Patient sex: M
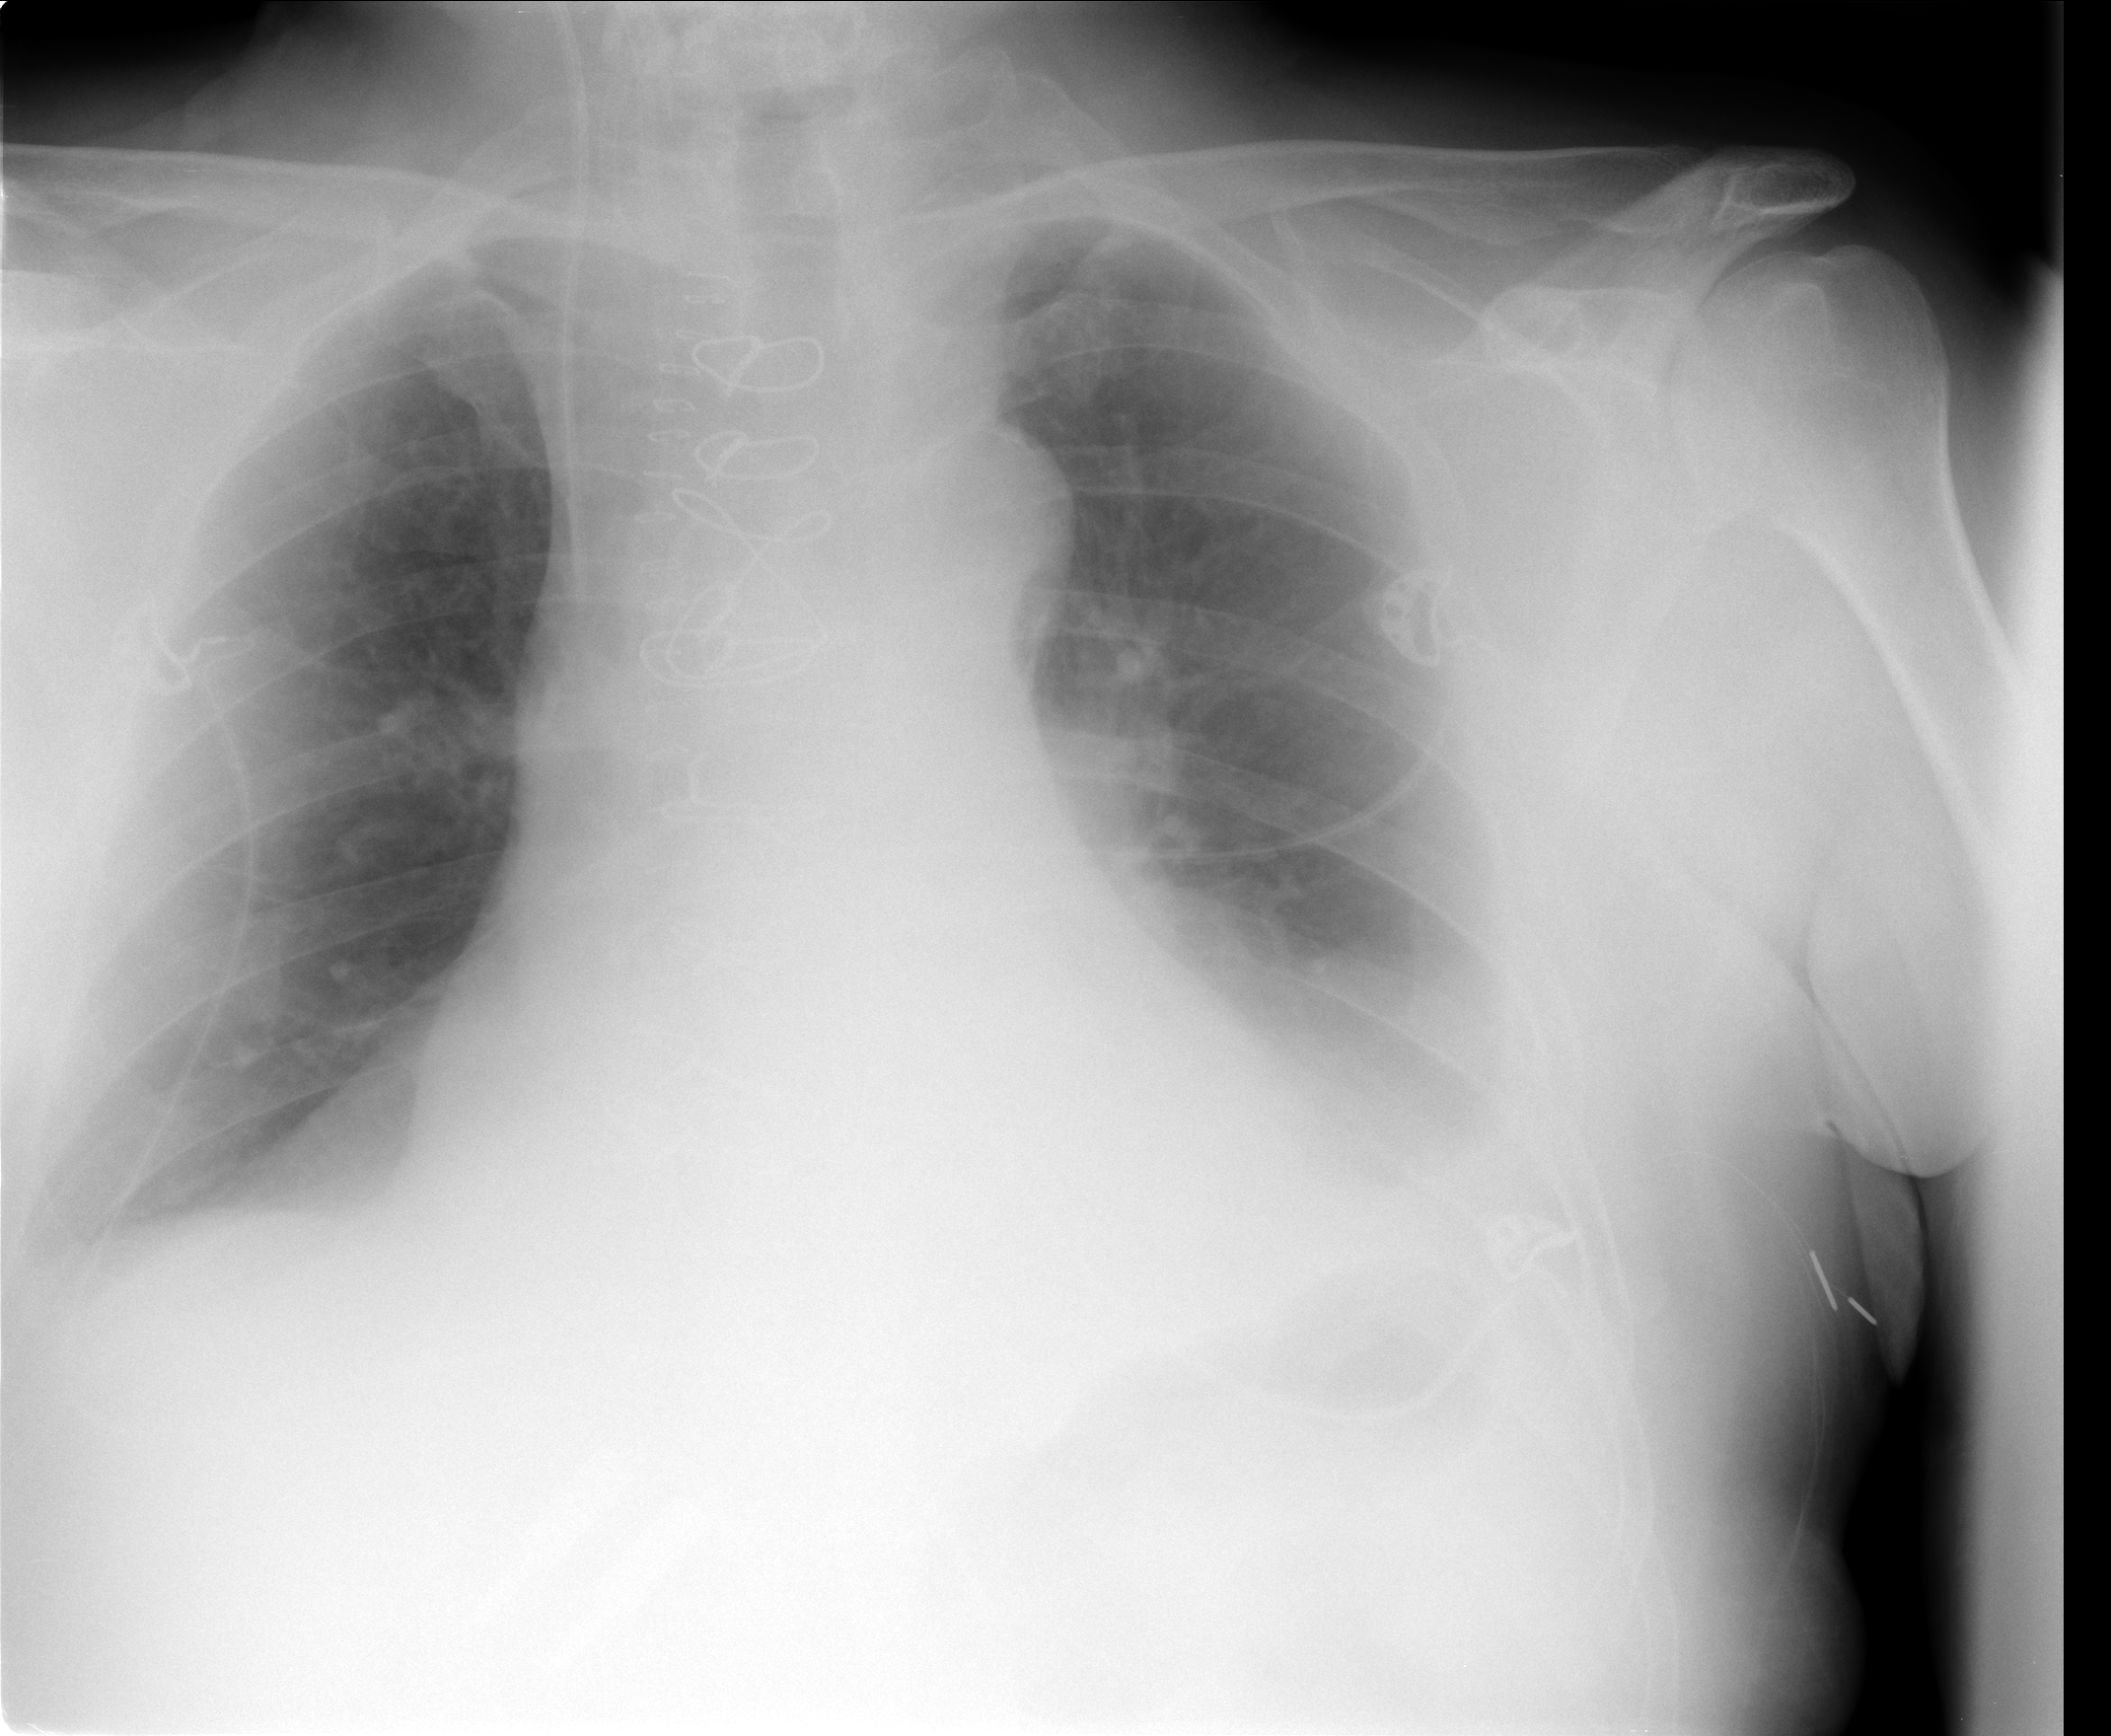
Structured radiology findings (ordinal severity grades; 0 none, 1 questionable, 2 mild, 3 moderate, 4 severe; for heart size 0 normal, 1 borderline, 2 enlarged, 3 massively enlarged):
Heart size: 2
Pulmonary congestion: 0
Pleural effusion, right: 0
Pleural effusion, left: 2
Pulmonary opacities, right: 0
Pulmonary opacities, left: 0
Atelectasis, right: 0
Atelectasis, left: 3